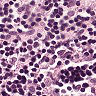
Metastatic tissue present: no